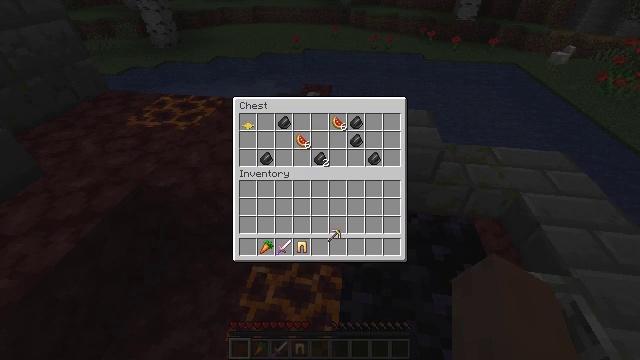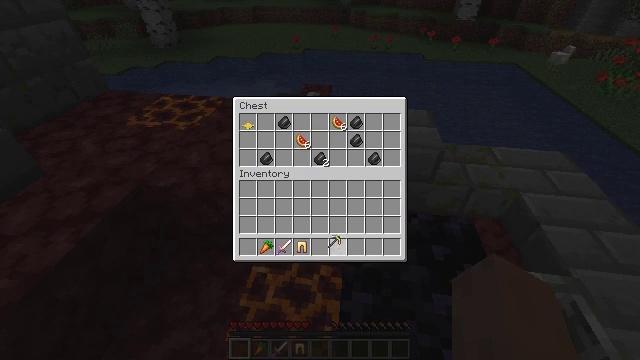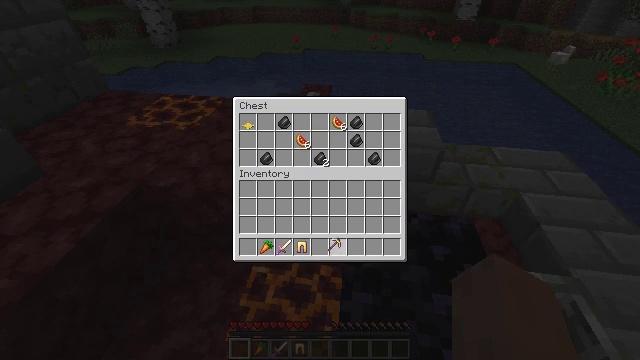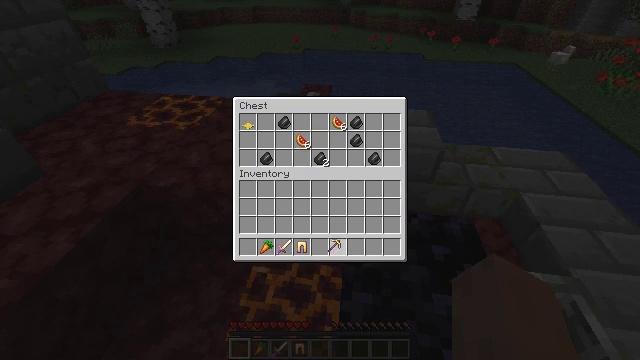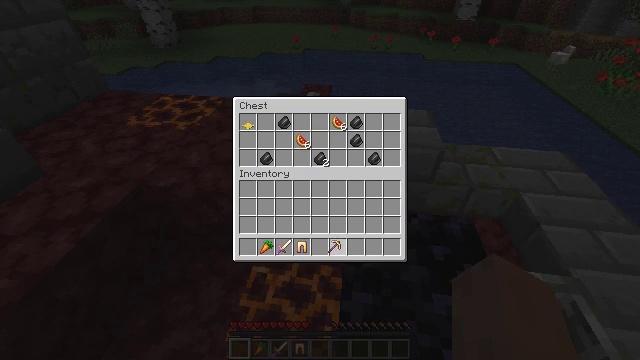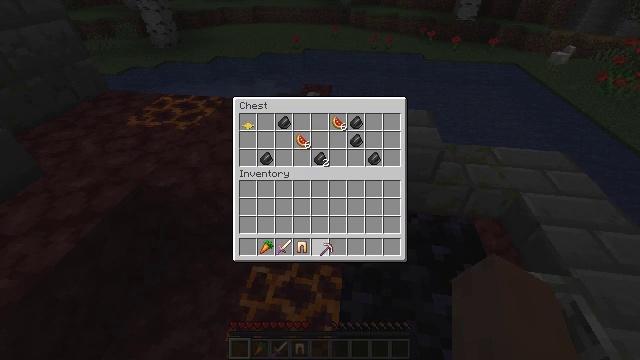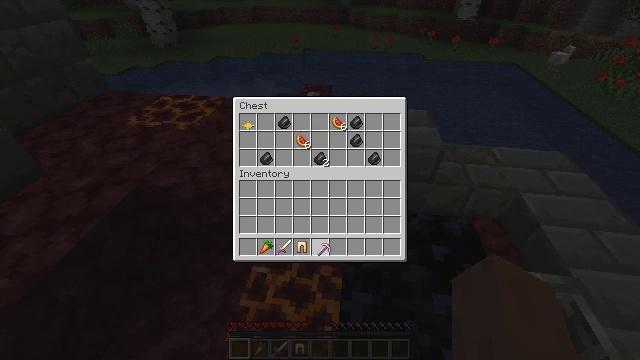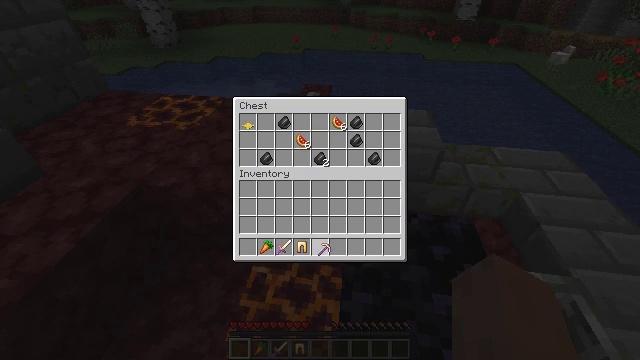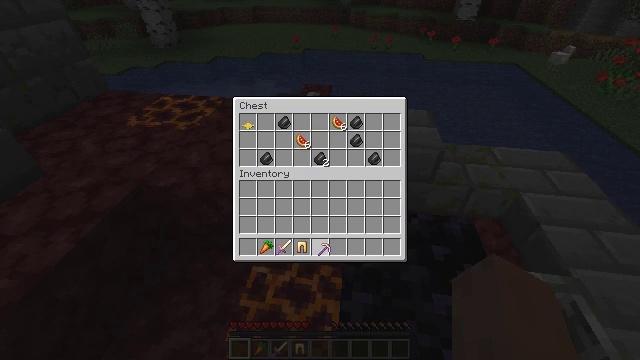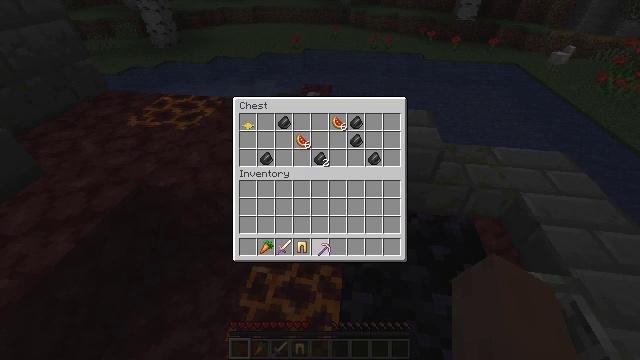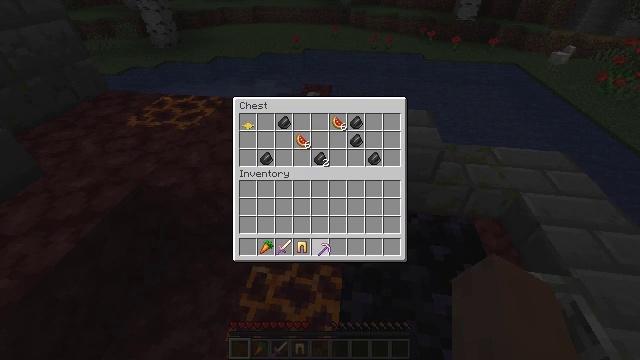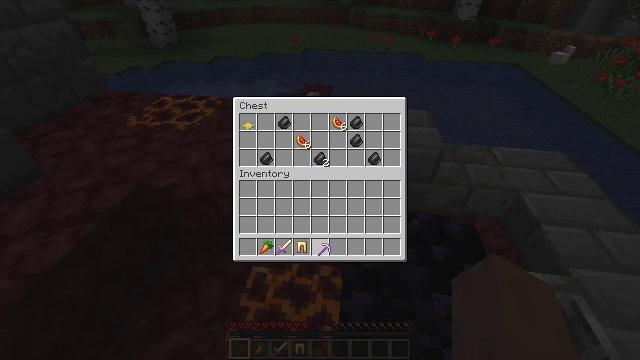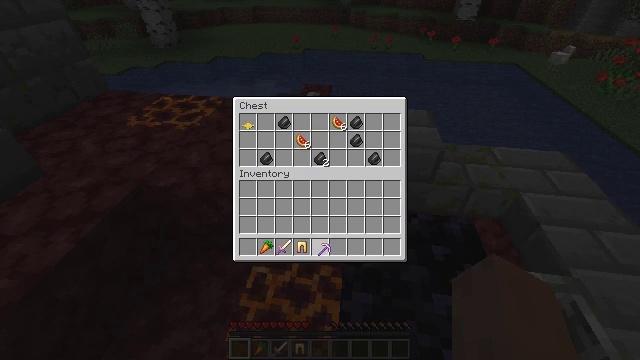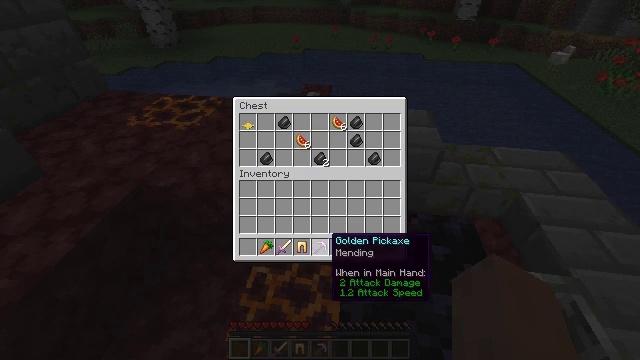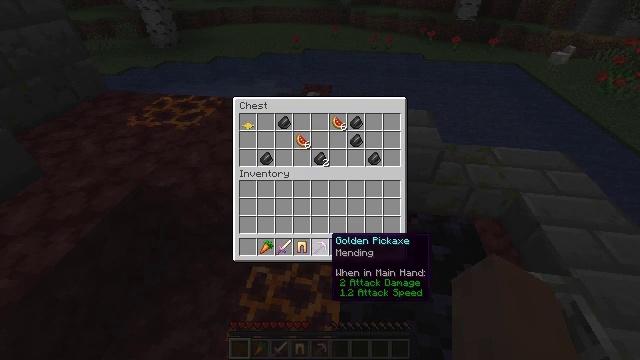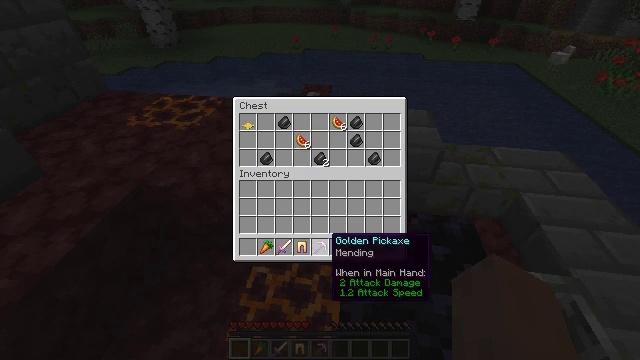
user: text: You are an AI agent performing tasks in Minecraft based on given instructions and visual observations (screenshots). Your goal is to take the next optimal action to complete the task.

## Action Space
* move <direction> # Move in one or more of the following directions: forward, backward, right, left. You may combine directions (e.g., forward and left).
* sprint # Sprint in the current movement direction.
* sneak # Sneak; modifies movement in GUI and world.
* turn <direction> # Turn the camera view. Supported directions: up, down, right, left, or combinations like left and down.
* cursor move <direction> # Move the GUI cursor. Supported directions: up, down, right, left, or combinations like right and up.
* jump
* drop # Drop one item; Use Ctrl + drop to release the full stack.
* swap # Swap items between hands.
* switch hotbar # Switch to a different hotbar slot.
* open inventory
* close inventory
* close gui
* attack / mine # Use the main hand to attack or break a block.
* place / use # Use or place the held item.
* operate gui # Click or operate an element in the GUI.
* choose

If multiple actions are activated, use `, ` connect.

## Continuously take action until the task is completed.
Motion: motion action
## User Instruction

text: Combat the chicken.
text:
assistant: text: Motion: no_op
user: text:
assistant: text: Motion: no_op
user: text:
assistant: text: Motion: no_op
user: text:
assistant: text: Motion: no_op
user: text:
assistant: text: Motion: turn left
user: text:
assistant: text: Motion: no_op
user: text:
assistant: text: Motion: no_op
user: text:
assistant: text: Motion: attack / mine
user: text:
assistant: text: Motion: attack / mine
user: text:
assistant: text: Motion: attack / mine
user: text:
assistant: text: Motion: attack / mine
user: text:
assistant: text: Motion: attack / mine
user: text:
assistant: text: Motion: no_op
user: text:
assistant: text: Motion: no_op
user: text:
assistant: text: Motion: no_op
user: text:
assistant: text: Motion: no_op
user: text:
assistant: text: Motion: no_op
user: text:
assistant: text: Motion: turn up
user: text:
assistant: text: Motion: turn up
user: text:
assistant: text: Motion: turn up
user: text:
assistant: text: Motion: no_op
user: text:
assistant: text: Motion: no_op
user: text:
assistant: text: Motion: turn right
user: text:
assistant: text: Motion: turn right
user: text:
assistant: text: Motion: turn right
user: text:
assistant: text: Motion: no_op
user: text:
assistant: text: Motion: no_op
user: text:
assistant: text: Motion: turn right
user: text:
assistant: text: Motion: turn right
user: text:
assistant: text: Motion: no_op